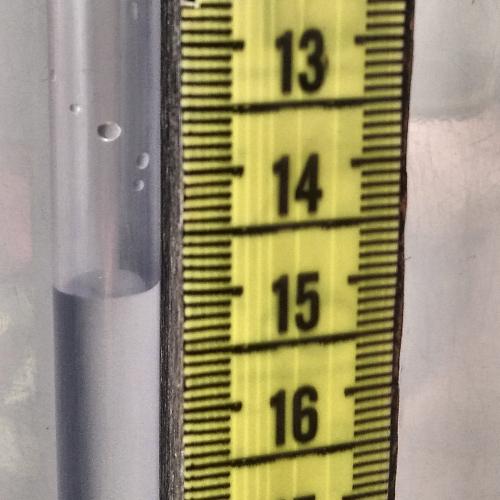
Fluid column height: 14.9 cm